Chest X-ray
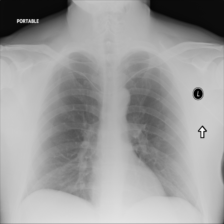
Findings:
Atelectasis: negative
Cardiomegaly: negative
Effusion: negative
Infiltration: negative
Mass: negative
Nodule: negative
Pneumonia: negative
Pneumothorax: negative
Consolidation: negative
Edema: negative
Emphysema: negative
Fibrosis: negative
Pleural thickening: negative
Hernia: negative